Question: I am crunching my head already for quite a time regarding a strange behavior of my js script. When I output the value 'd.parent.x' to the console and it shows a different value, than when I print the 'd.parent' to the console and browse for the value through the console.
In the screenshot you see that the object itself has a value x of 525.5, whereas the output of d.parent.x gives me 148.
I m not sure whether this is a js behavior or a behavior of the used <URL>.
I created a jsfiddle for it (<URL>. When opening the console in Chrome or Safari you can see the output as in the screenshot.

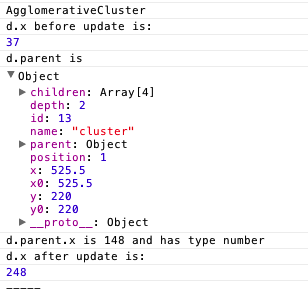
Answer: This is a known issue with console.log - it's referenced based and will basically end up caching results in some instances when logging objects.
To get around it you can usually do 'console.log(JSON.stringify(d.parent))' but this doesn't work in your case due to cyclic references. I just set a breakpoint in your script and looked at 'd.parent' and 'd.parent.x'.

They do indeed result in the same value which is the value that 'console.log(d.parent.x)' shows in your original code.